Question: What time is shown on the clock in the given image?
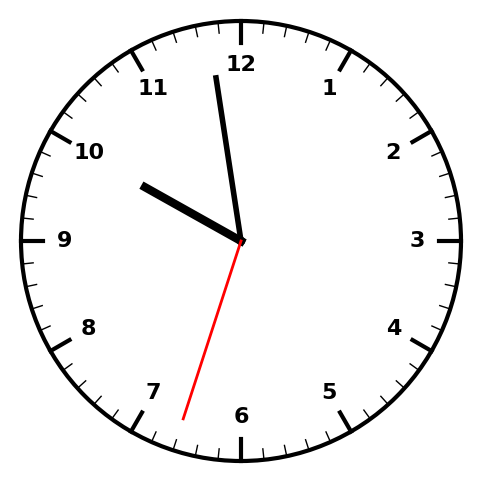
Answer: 09:58:33